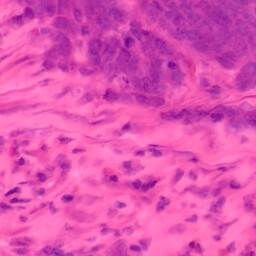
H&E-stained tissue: Colon